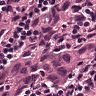
Metastatic tissue present: yes